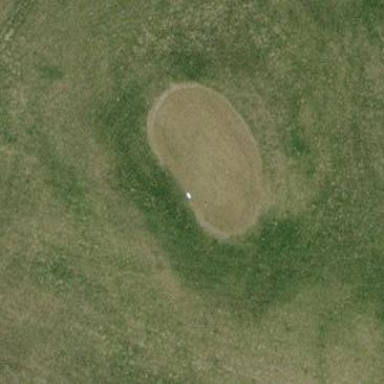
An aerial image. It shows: Golf tee on grassy land.